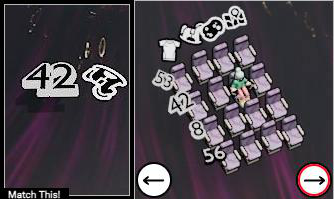
Task: seats
Answer: no